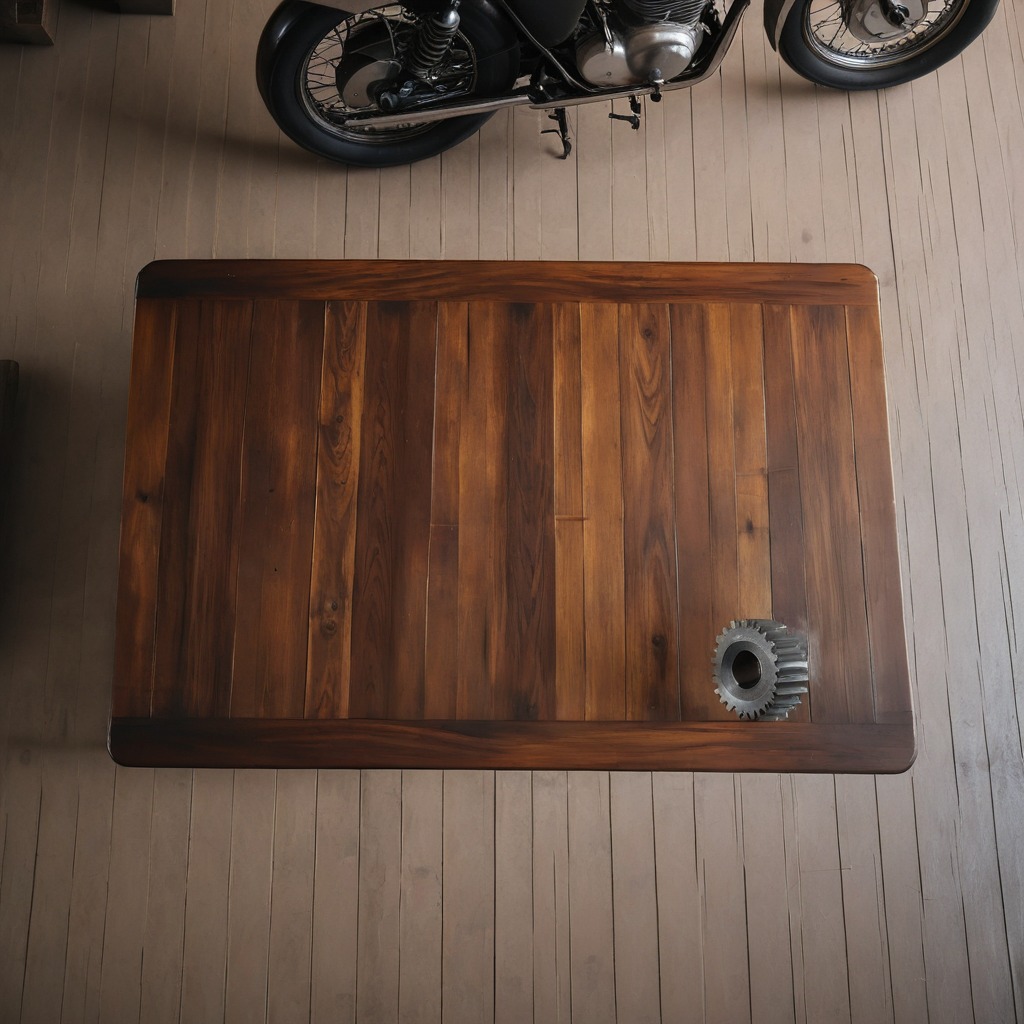
A steel gear with teeth is lying on an oil-spilled wooden table in a vintage motorcycle garage.